Field crop: maize
Growth stage: 2
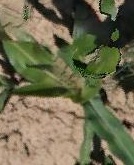
Species: maize